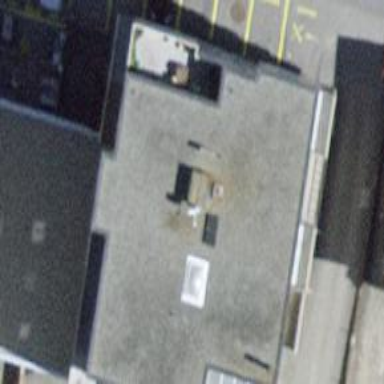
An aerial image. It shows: Fast food establishment.